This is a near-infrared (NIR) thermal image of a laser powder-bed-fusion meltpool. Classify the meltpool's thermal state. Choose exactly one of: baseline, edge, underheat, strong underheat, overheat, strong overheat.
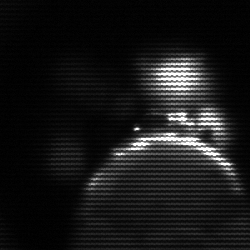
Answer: edge